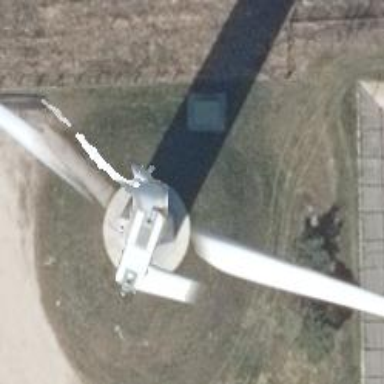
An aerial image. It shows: Wind generator in the form of horizontal axis wind turbine.